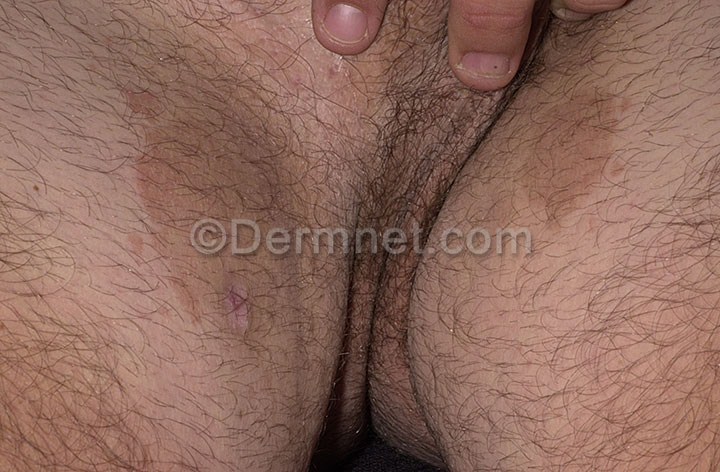
Disease: Tinea Ringworm Candidiasis and other Fungal Infections